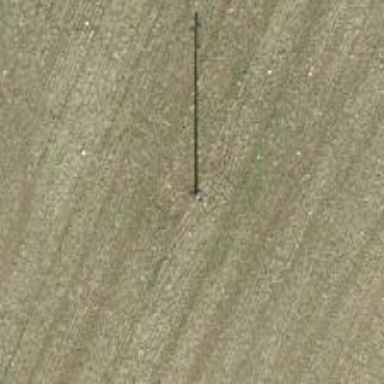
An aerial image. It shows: Power pole.